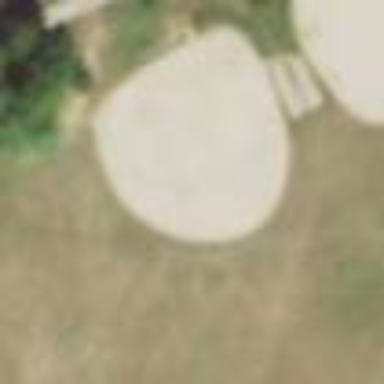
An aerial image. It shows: Baseball pitch for leisure land activities.